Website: apple
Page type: billing-address
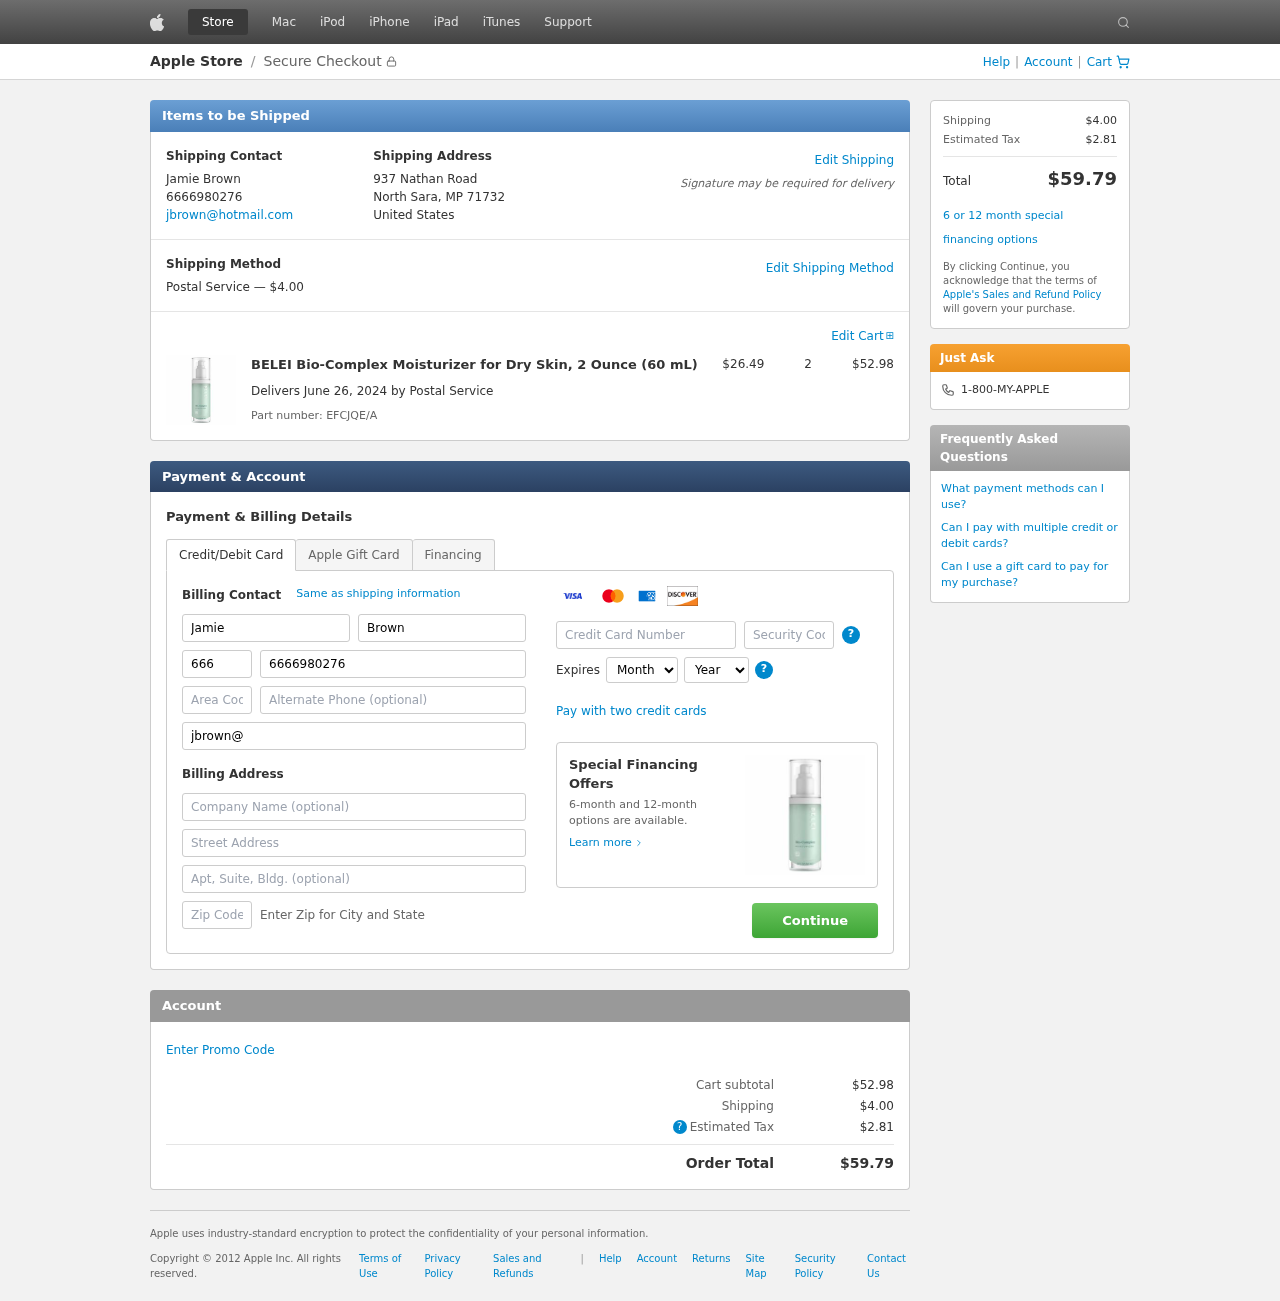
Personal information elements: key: PII_CARD_CVV
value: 079
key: PII_CARD_EXPIRY_MONTH
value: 06
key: PII_CARD_EXPIRY_YEAR
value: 26
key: PII_CARD_NUMBER
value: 4592 5016 9156 9787
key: PII_CITY_STATE_ZIP
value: North Sara, MP 71732
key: PII_COUNTRY
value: United States
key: PII_EMAIL
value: jbrown@hotmail.com
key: PII_FIRSTNAME
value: Jamie
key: PII_FULLNAME
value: Jamie Brown
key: PII_LASTNAME
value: Brown
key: PII_PHONE
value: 6666980276
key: PII_PHONE_AREA
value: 666
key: PII_POSTCODE2
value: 03496
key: PII_STREET
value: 937 Nathan Road
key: PII_STREET2
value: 588 Brown Stravenue Suite 266
Product elements: key: PRODUCT1_NAME
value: BELEI Bio-Complex Moisturizer for Dry Skin, 2 Ounce (60 mL)
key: PRODUCT1_PRICE
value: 26.49
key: PRODUCT1_QUANTITY
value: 2
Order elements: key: ORDER_SHIPPING_COST
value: $4.00
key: ORDER_SUBTOTAL
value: $52.98
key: ORDER_DELIVERY_DATE
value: June 26, 2024
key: ORDER_PART_NUMBER
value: EFCJQE/A
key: ORDER_TAX
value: $2.81
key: ORDER_TOTAL
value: $59.79